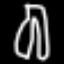
Label: pants